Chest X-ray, PA view. Patient: 48 years old, sex M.
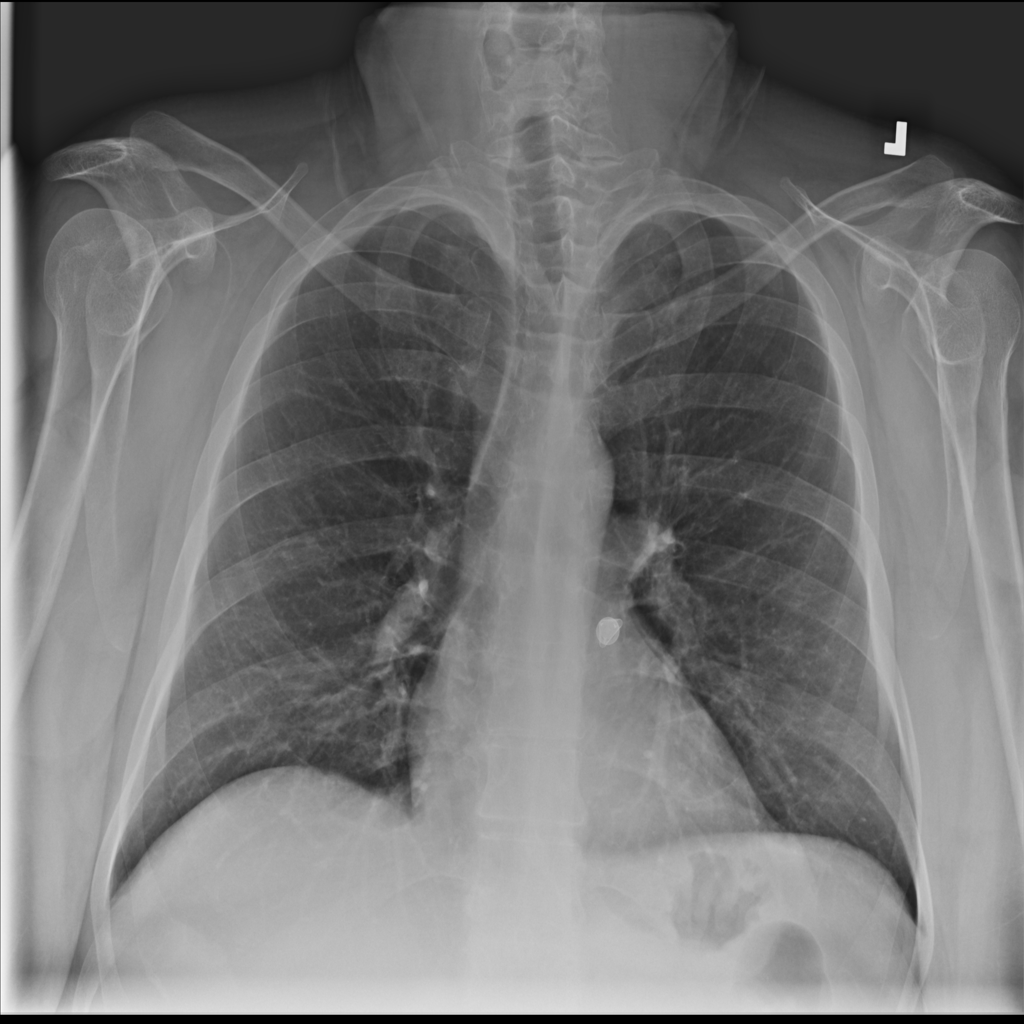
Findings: No Finding